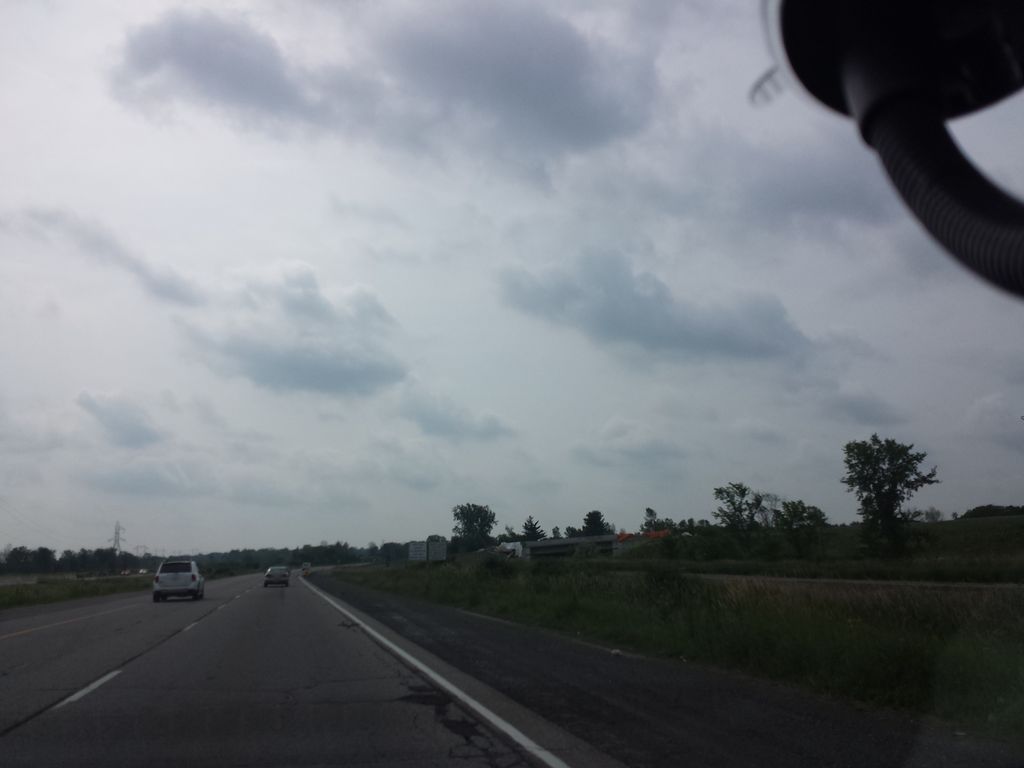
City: ottawa-gatineau